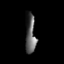
Tissue: prostate
Cell type: T cells
Senescence score: 0.2613
Nuclear area (px): 391
Mean DAPI intensity: 94.514